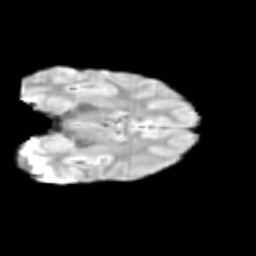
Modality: T2w
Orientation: coronal
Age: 10
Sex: female
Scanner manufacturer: siemens
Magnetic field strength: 3 T
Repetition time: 3.8 s
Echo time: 0.07 s